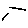
Label: line